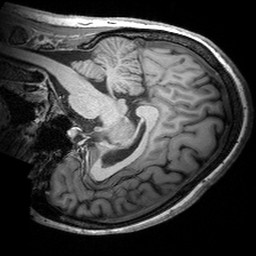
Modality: T1w
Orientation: sagittal
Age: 25
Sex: female
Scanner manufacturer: siemens
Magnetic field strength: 3 T
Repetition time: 2.53 s
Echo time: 0.00299 s